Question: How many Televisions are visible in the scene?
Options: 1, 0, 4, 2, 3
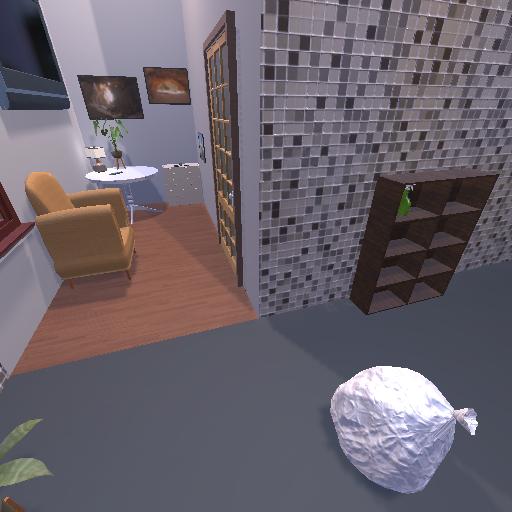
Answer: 1